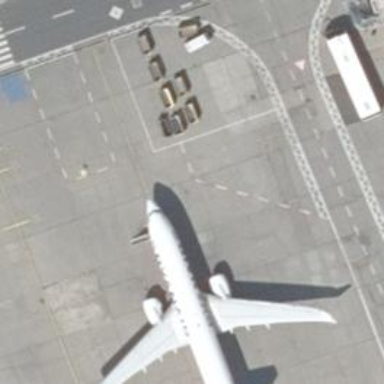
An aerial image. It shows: Parking position at the airport on concrete surface.